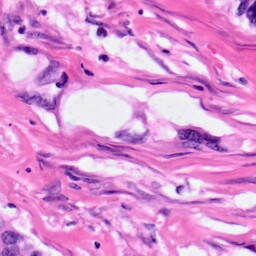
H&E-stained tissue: Pancreatic